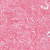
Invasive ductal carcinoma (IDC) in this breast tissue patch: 0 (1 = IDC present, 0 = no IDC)